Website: ulta-beauty
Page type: customer-info-address
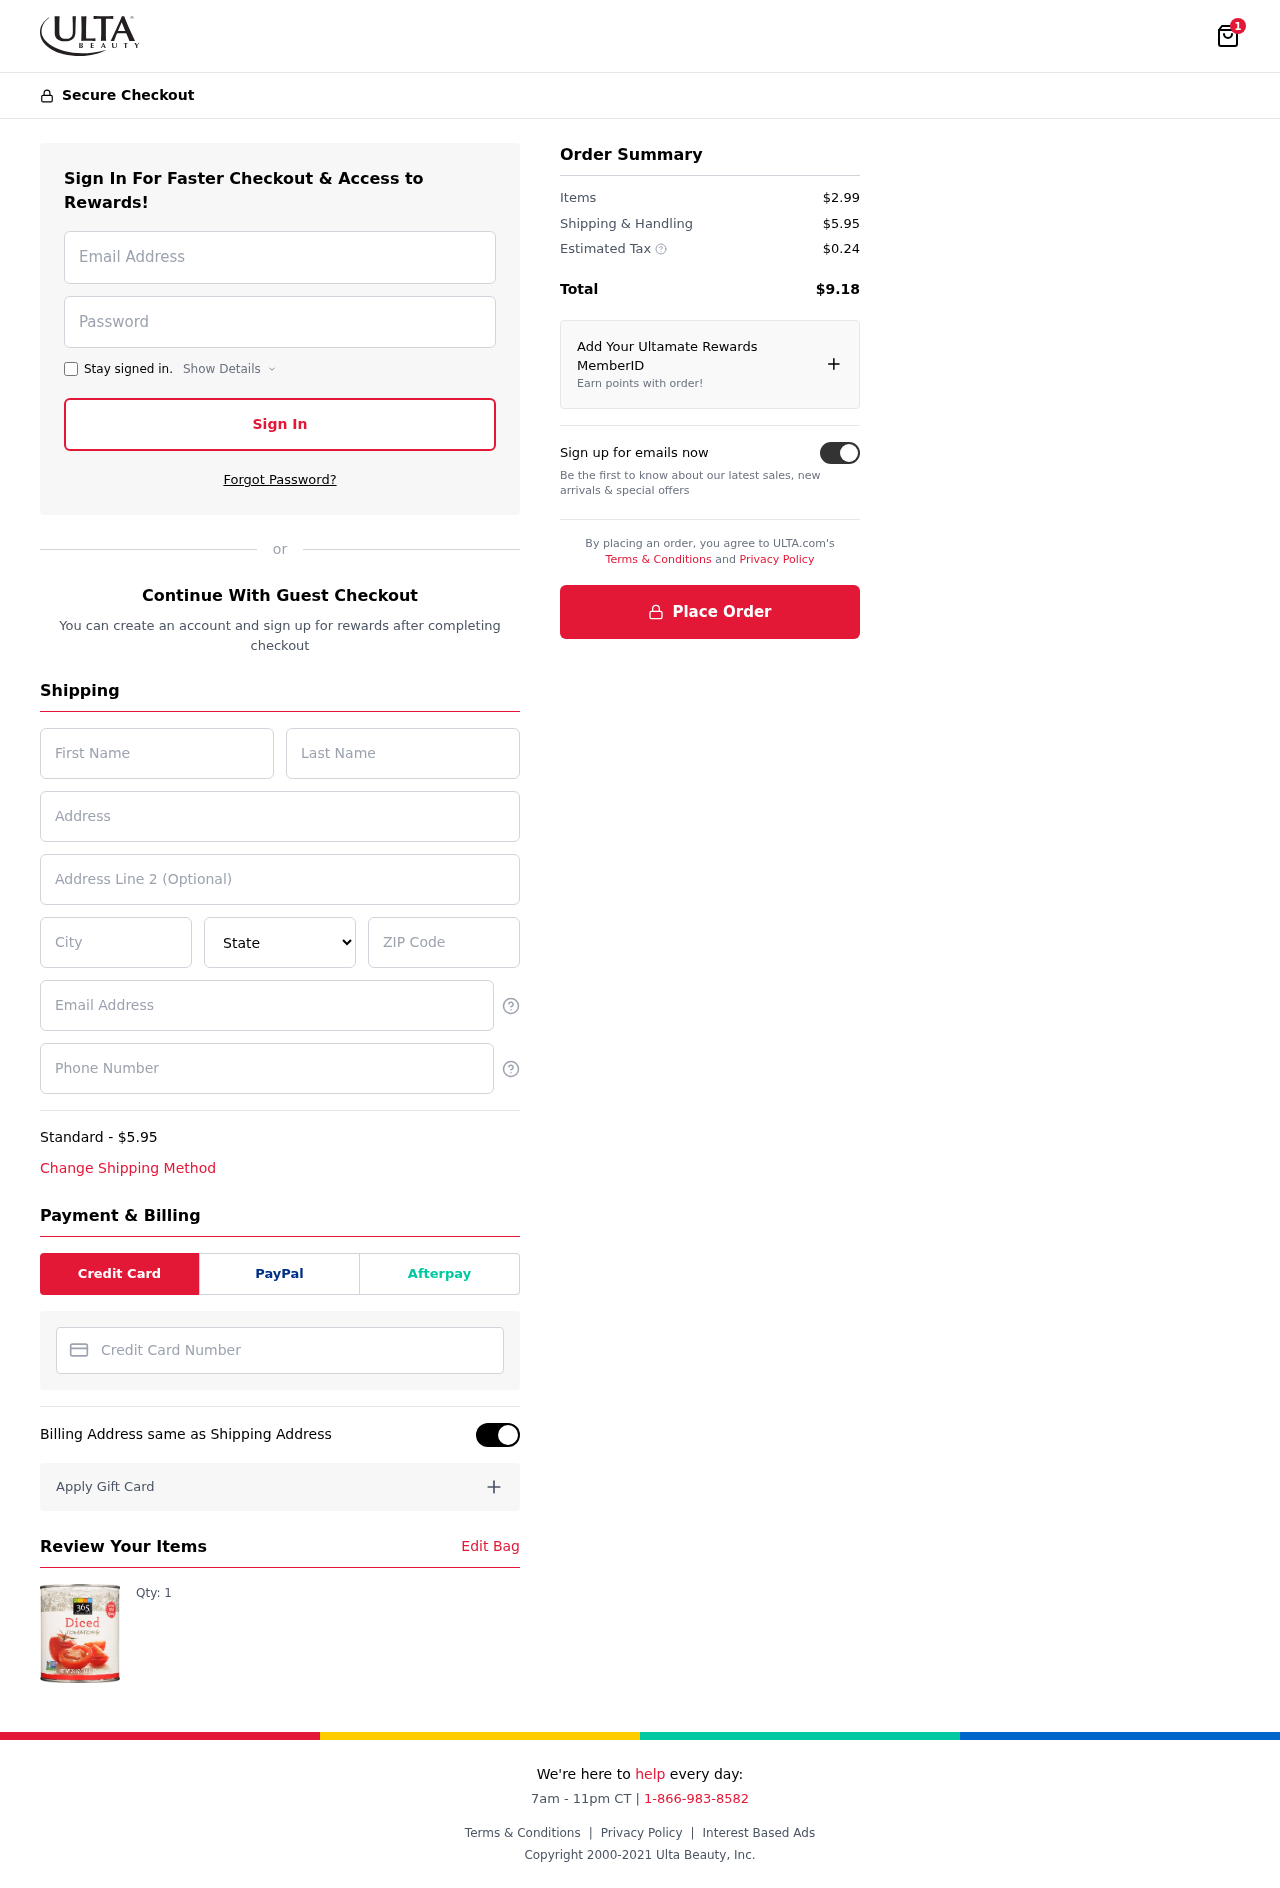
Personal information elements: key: PII_CARD_NUMBER
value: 4392 0624 4446 5312
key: PII_CITY
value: Lake Belindaport
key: PII_EMAIL
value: krodriguez@yahoo.com
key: PII_FIRSTNAME
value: Kristin
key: PII_LASTNAME
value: Rodriguez
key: PII_PHONE
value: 3646473406
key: PII_POSTCODE
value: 83231
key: PII_STATE
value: Montana
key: PII_STREET
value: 408 Hoffman Court Apt. 880
Product elements: key: PRODUCT1_QUANTITY
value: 1
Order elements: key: ORDER_NUM_ITEMS
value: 1
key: ORDER_SHIPPING_COST
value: $5.95
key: ORDER_ITEMS_TOTAL
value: $2.99
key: ORDER_SHIPPING_COST2
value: $5.95
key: ORDER_TAX
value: $0.24
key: ORDER_TOTAL
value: $9.18